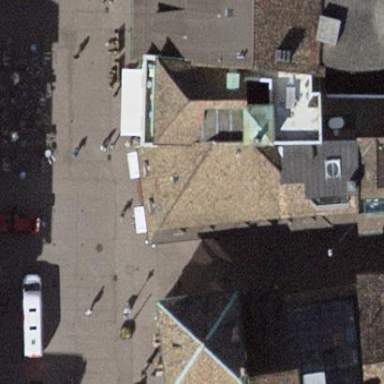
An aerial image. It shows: Building with brown mansard roof oriented along its length. The building itself is of whitesmoke color.